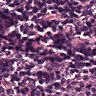
Metastatic tissue present: no